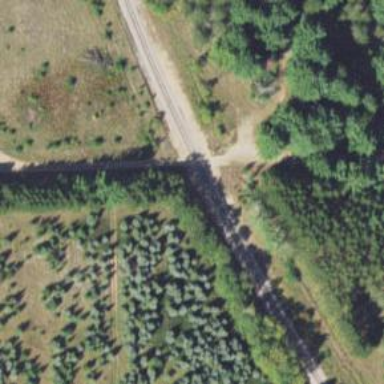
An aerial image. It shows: Railway track.